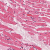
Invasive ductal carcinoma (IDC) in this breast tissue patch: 0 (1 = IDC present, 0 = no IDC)